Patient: sex M, age 30
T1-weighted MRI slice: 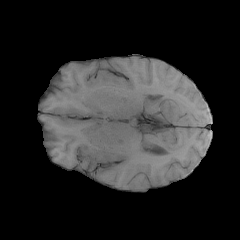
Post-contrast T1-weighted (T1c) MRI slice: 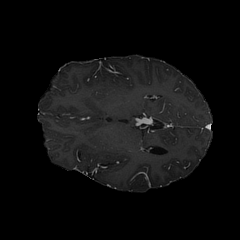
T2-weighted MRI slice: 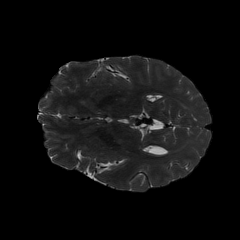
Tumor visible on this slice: no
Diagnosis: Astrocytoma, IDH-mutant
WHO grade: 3